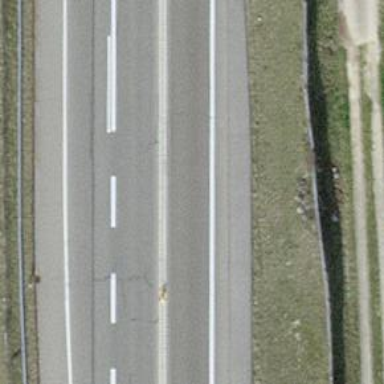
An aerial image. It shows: Asphalt motorroad with trunk classification.